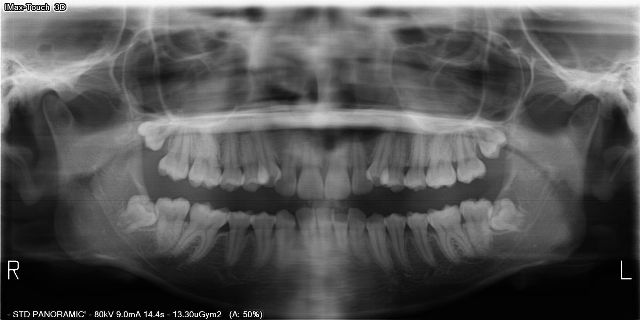
adult